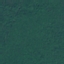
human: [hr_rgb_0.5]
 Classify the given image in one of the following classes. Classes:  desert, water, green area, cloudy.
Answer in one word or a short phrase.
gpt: green area